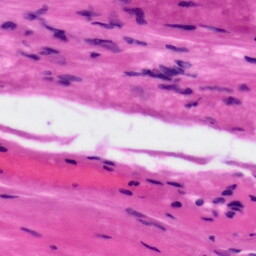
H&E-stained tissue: Tonsil